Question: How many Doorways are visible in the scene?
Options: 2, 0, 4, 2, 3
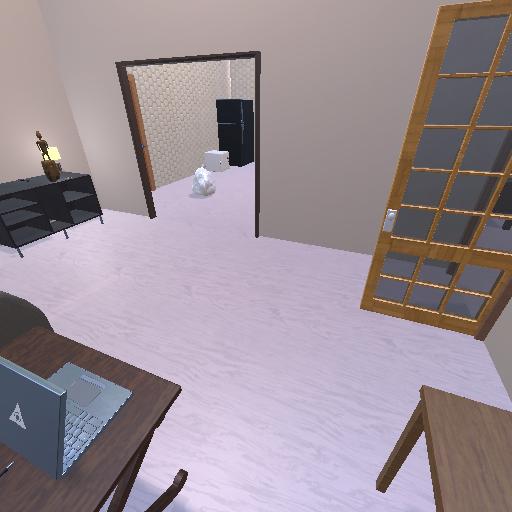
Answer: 2